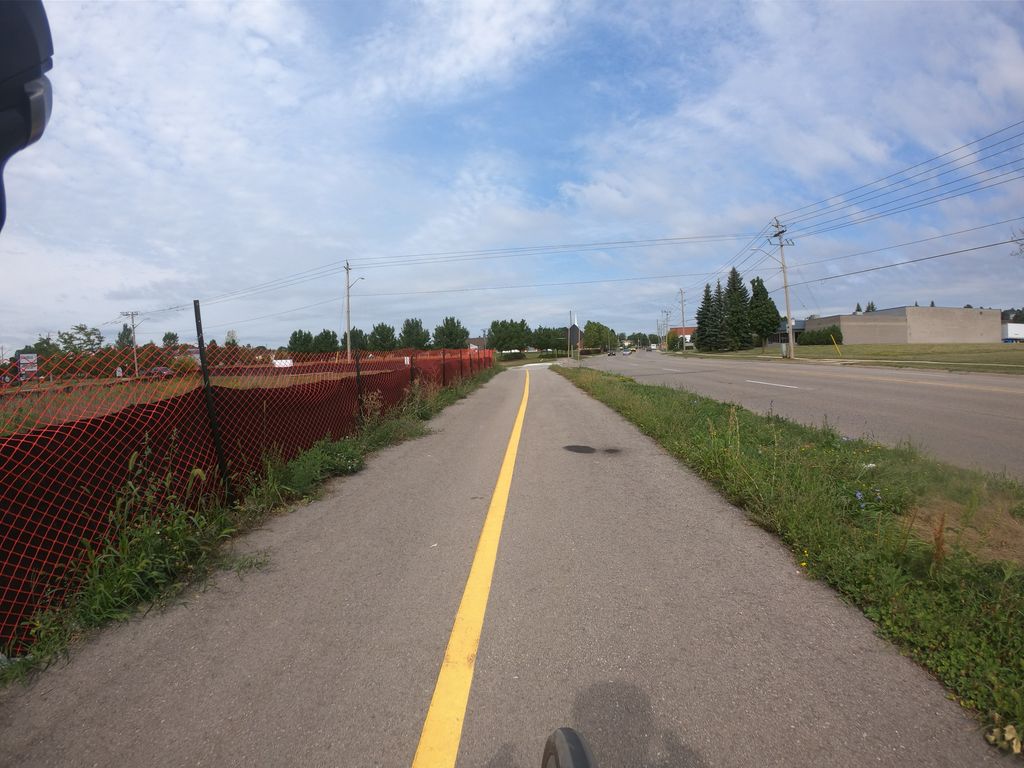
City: kitchener-waterloo